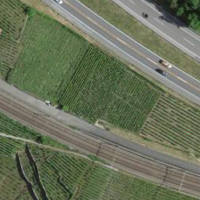
EUNIS habitat code: 57
Species observed at this site:
Eschscholzia californica
Podarcis muralis